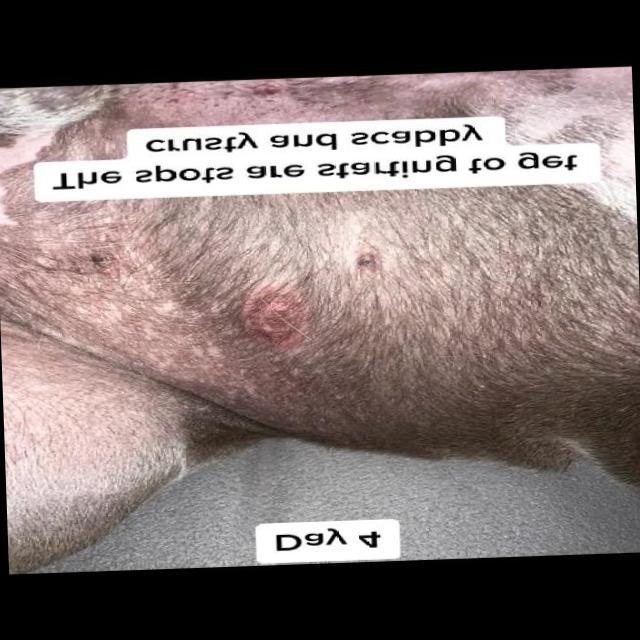
Canine ringworm (Dermatophytosis) — fungal infection caused by Microsporum or Trichophyton. Presents with circular alopecia, scaling, crusting, and broken hairs.